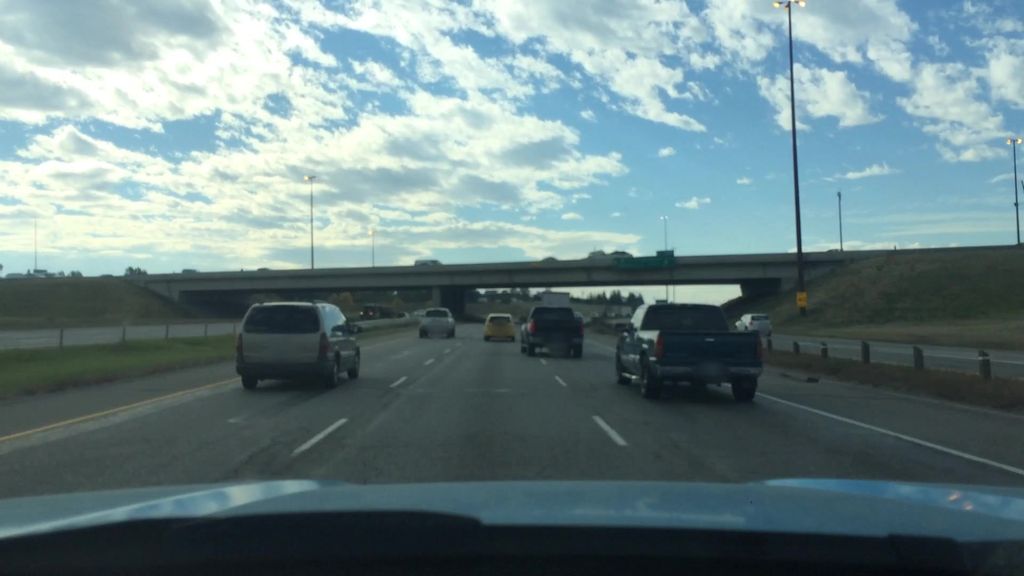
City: calgary